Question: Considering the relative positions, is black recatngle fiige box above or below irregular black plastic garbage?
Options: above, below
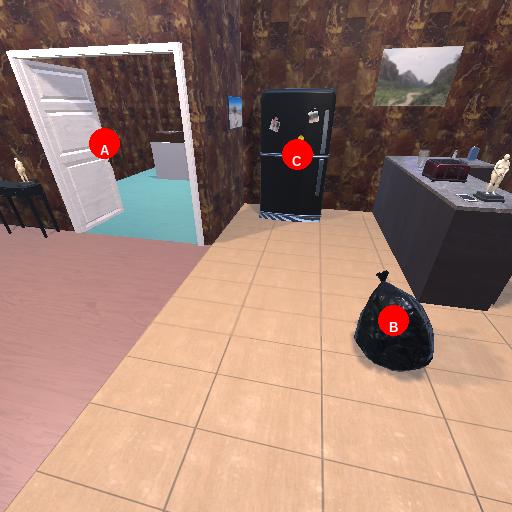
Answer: above